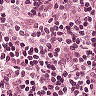
Metastatic tissue present: no